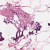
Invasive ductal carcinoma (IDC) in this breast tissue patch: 0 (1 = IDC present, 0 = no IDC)